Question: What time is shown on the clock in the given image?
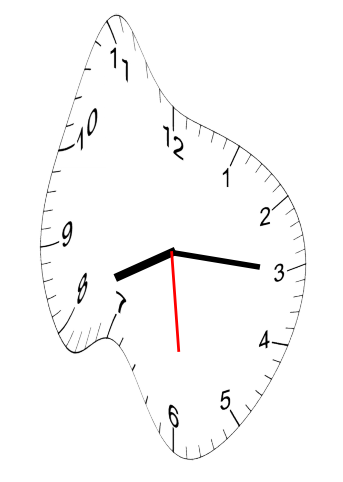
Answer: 08:15:29